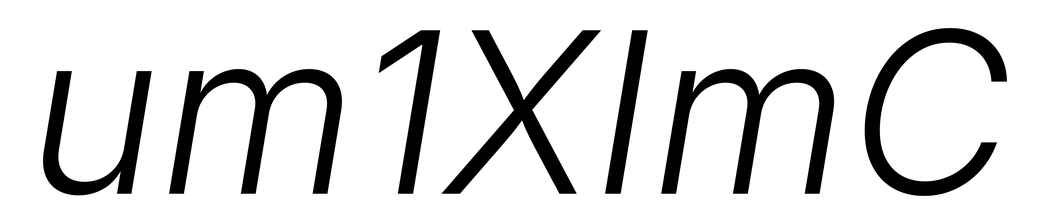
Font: Inter-Italic_Light_Italic